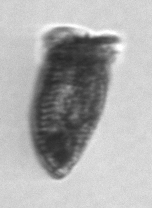
Label: Dinophysis_norvegica